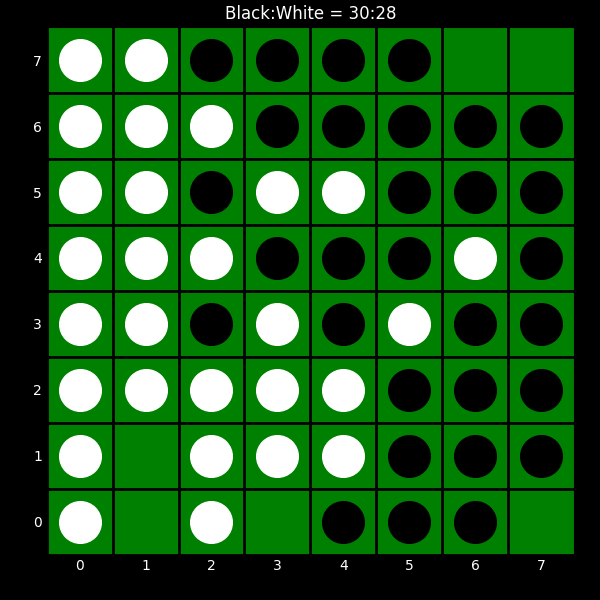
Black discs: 30
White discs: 28